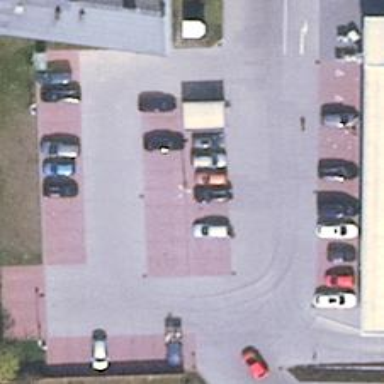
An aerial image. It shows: Parking area with surface.